Question: I have a Tab Control in my sample Window form application. This contains two tab pages.
Is there any way to add lines as highlighted below ?

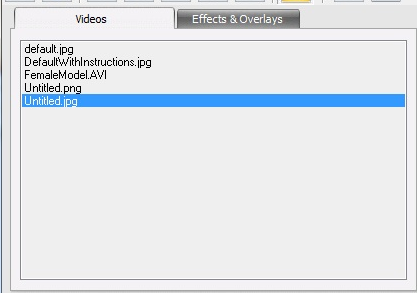
Answer: Put a 'ListBox' inside that tab.